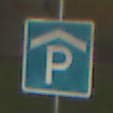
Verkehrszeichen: Parkhaus
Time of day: SunriseSunset
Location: Outdoor (Suburban)
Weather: PartlyCloudy
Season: NotSpecified
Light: Natural